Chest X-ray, PA view. Patient: 51 years old, sex F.
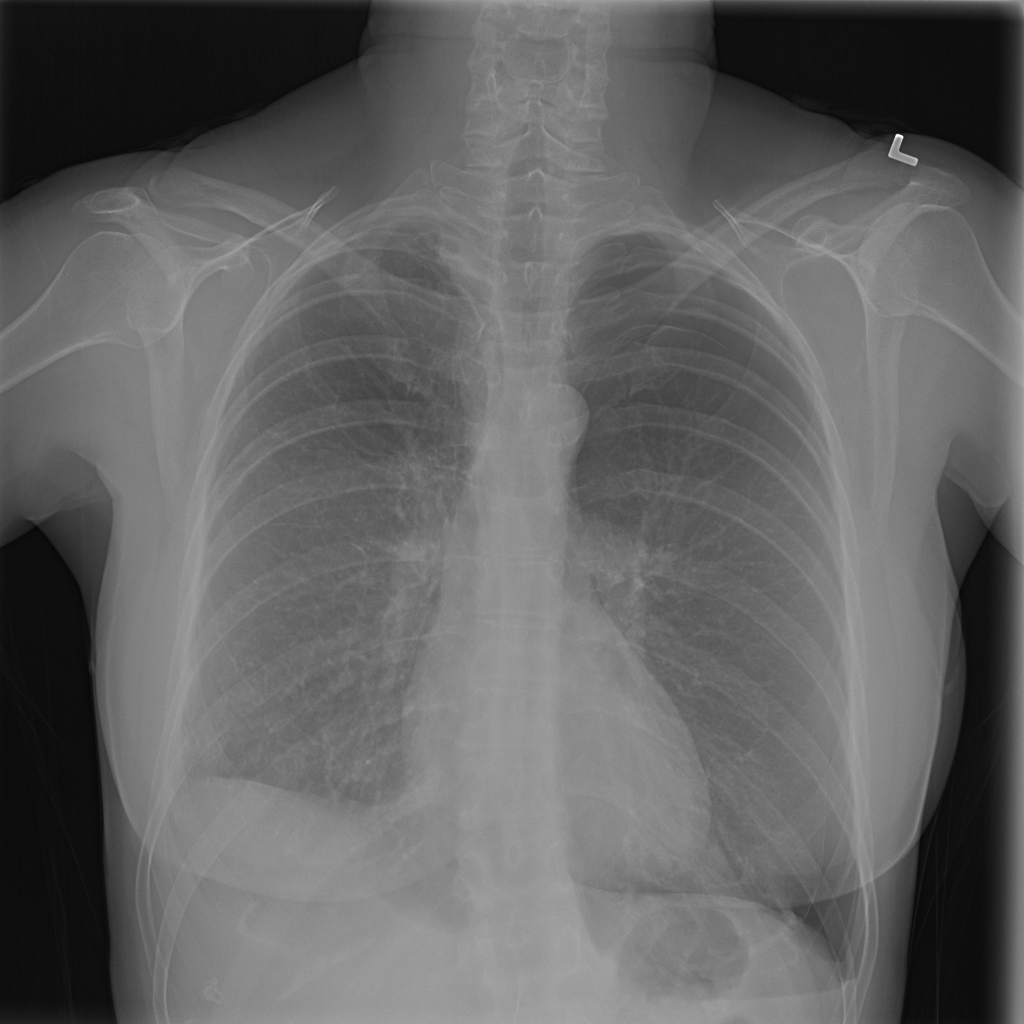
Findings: Pneumothorax